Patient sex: F
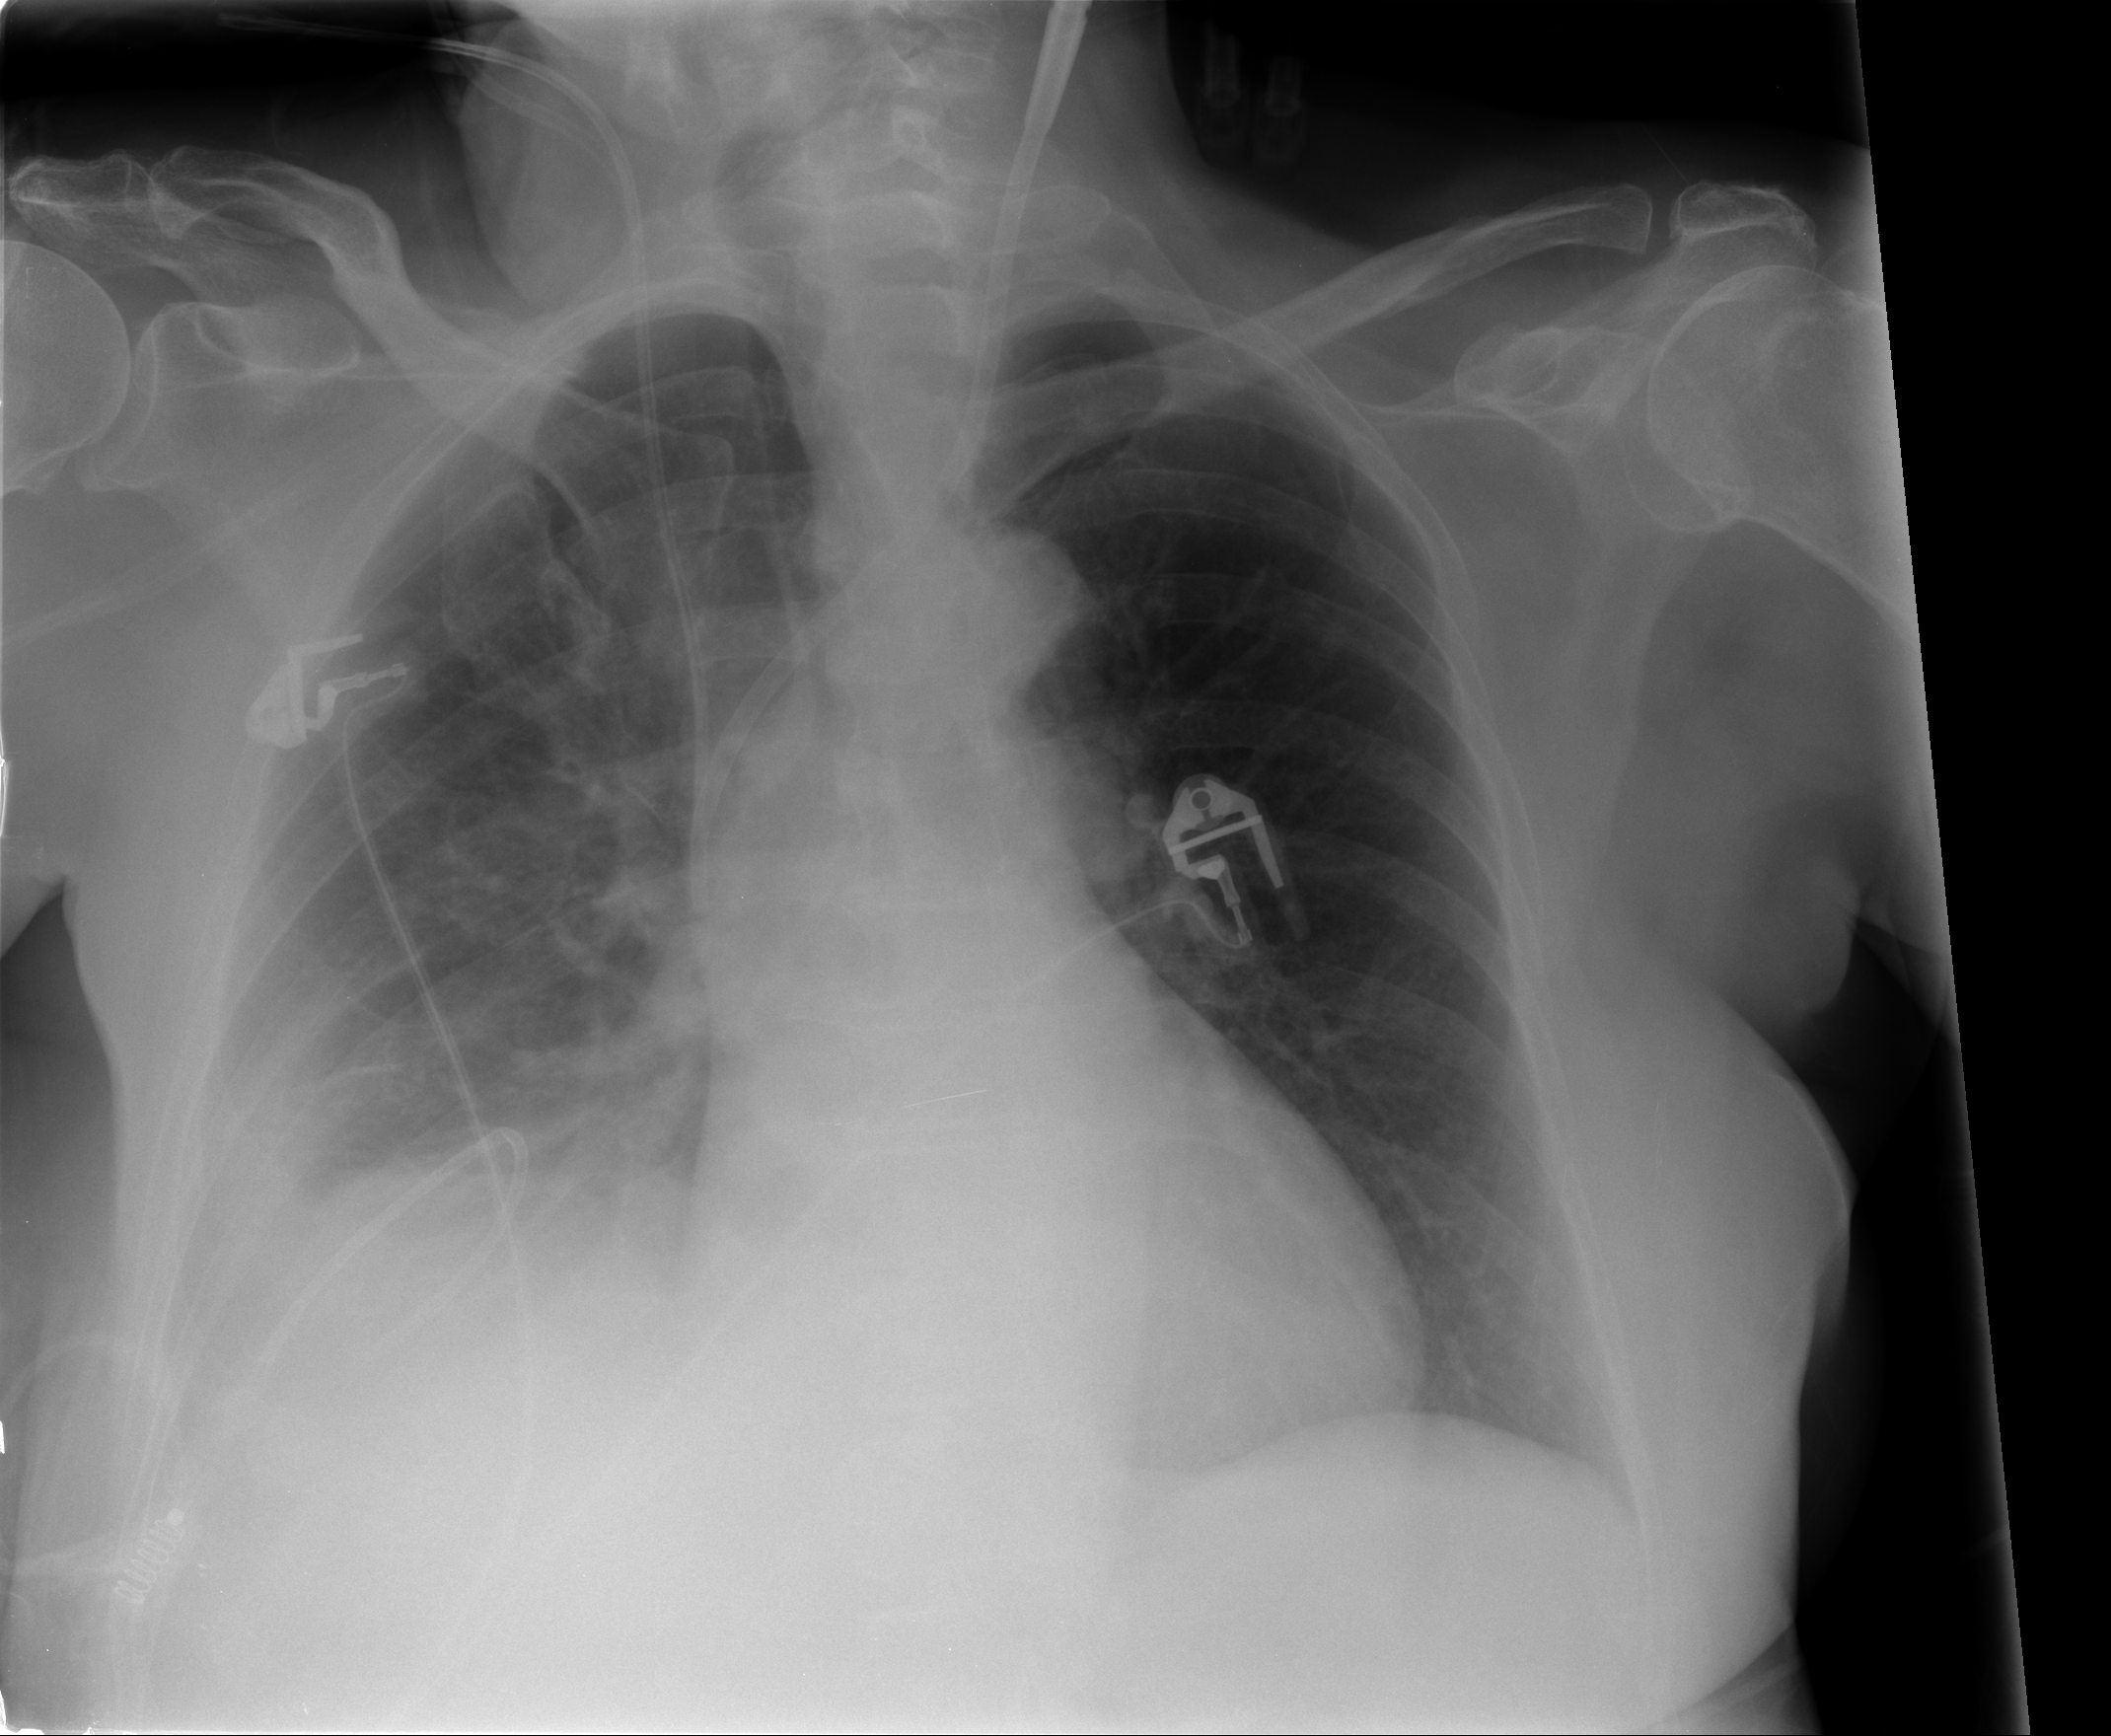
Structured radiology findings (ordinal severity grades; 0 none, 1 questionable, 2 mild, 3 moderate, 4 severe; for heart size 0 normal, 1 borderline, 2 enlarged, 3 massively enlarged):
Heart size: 0
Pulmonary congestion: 0
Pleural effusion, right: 2
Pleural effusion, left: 0
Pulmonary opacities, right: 0
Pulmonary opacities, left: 0
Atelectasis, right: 2
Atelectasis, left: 0